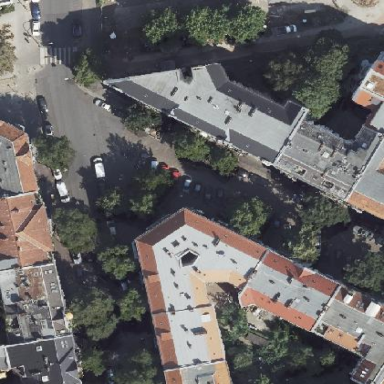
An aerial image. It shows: Image showing building with apartments.